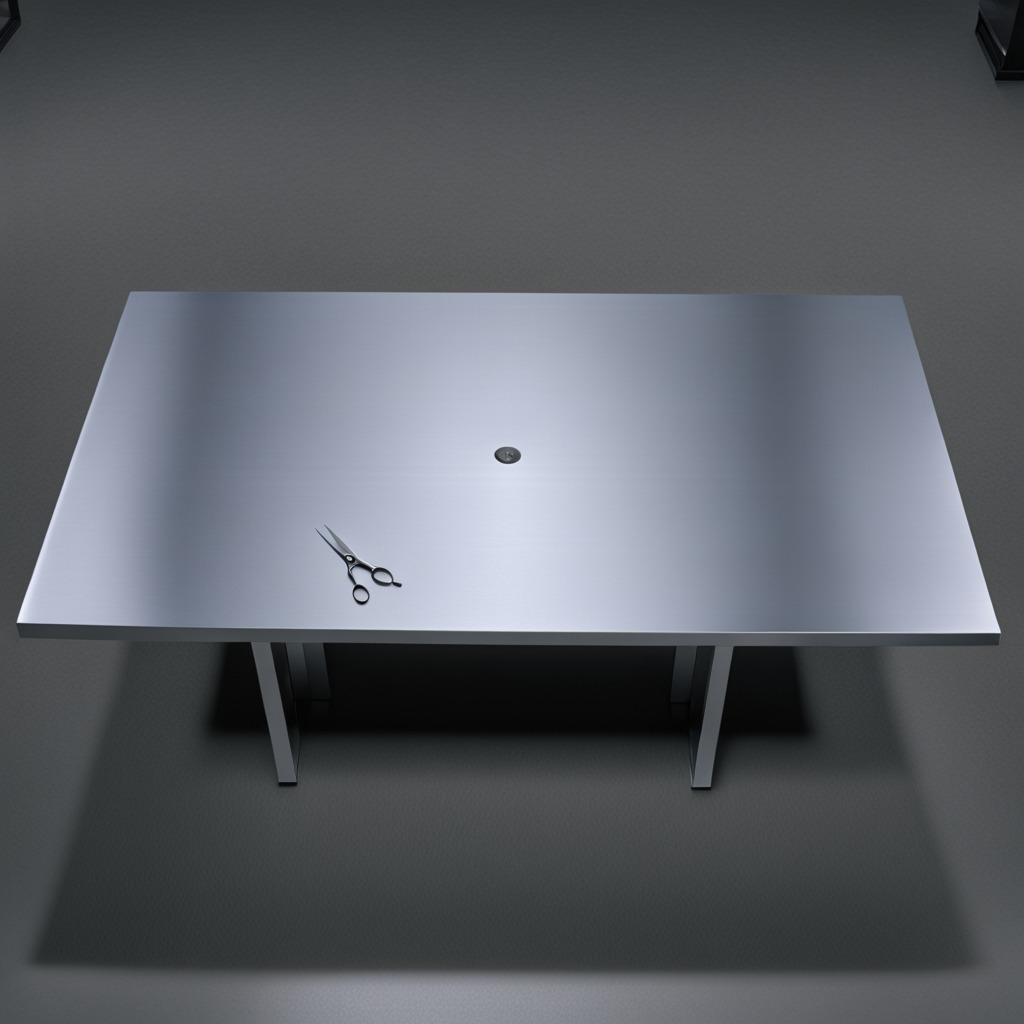
A scissor is lying on the tabletop.